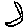
Label: moon